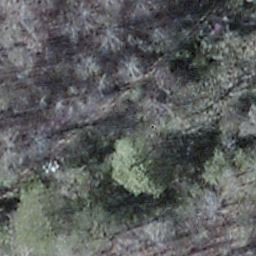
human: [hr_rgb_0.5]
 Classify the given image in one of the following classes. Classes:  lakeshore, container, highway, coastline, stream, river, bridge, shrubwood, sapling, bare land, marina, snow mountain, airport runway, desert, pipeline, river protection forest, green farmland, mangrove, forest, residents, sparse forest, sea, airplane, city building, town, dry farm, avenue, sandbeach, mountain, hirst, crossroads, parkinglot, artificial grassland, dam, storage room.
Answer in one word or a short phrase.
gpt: shrubwood